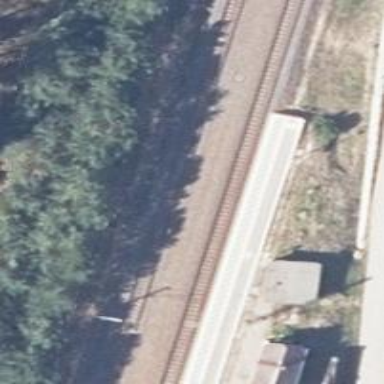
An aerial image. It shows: Public transport stop position along the railway.